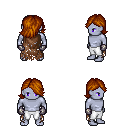
a pixel art fantasy rpg character, male body template, dark elf, purple skin, brown tattered cape, white pants, brunette swoop hairstyle, metal gloves, four views (front, back, left, right), 2x2 character sprite sheet, small pixel art, hard edges, no anti-aliasing